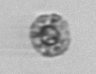
Label: coccolithophorid